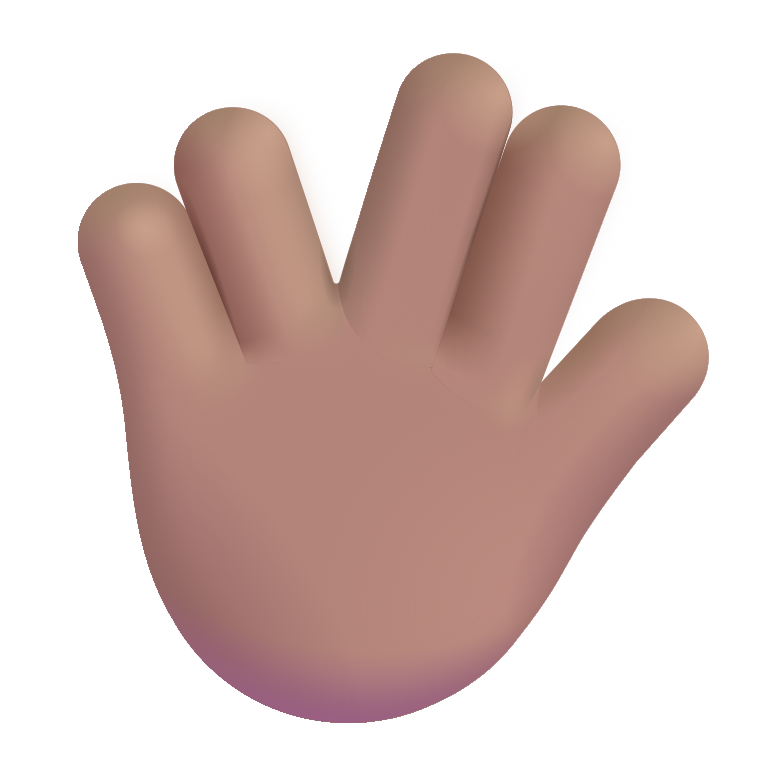
vulcan salute color